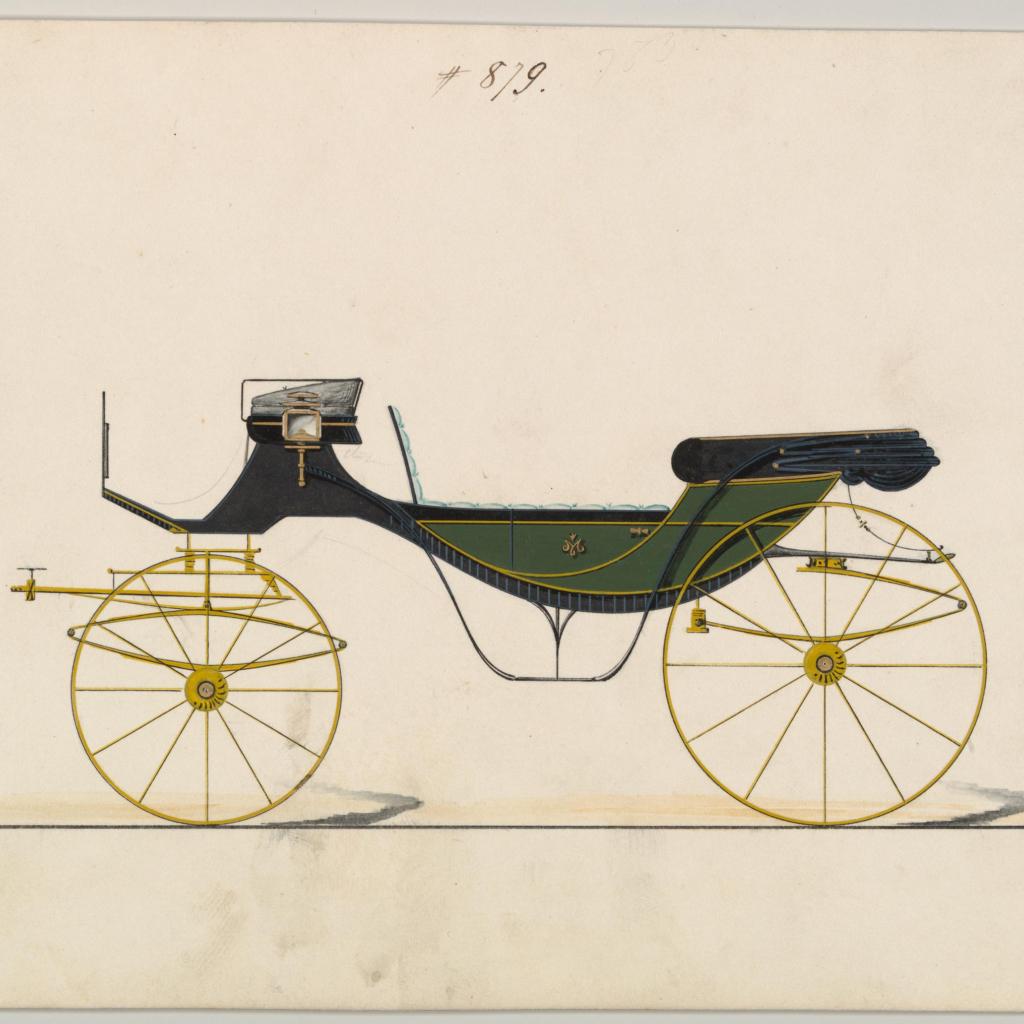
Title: Design for Vis-à-vis/ Calesche, no. 879
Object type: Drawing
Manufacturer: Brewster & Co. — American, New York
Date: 1850–70
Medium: Graphite, pen and black ink watercolor and gouache
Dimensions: sheet: 6 x 9 1/2 in. (15.2 x 24.1 cm)
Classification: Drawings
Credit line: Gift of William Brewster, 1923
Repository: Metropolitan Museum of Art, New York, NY